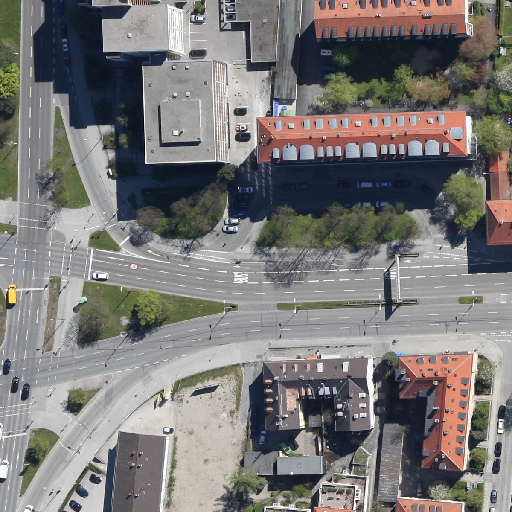
Referring expression: road marking